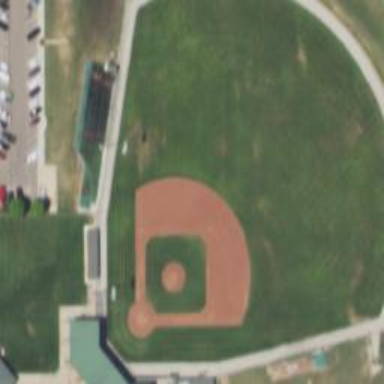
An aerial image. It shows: Baseball pitch for leisure land.